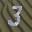
Label: 3